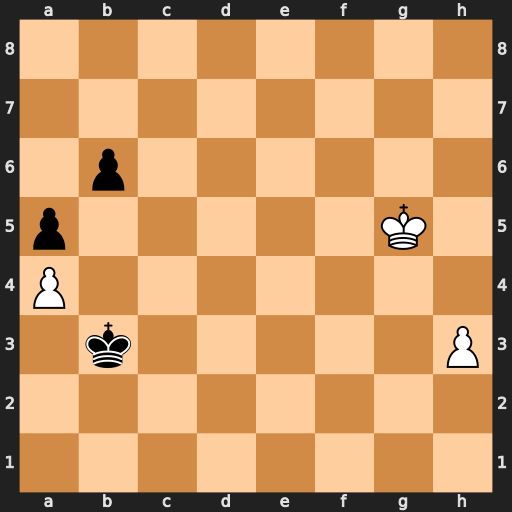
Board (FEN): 8/8/1p6/p5K1/P7/1k5P/8/8
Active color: w
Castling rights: -
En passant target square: -
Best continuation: h4 Kxa4 h5 b5 h6 b4 h7 b3 h8=Q